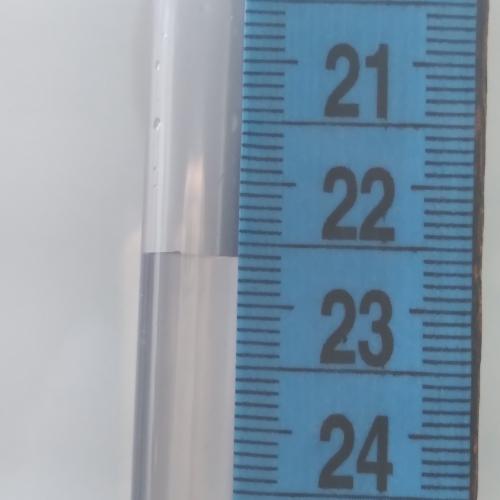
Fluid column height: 22.6 cm